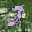
Label: 2